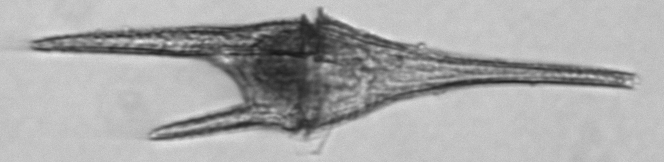
Label: Tripos_furca